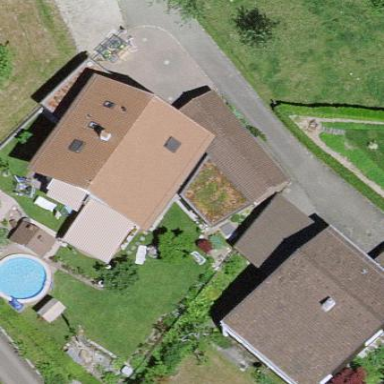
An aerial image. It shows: Residential building.